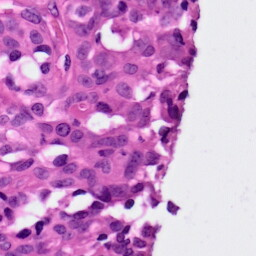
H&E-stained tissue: Ovarian